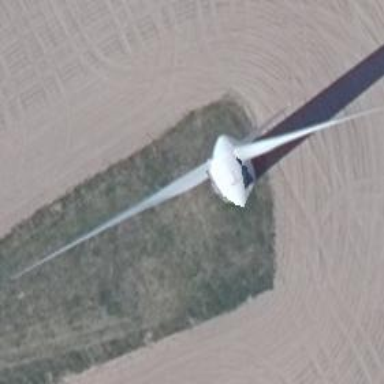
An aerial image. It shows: Wind turbine power generator.